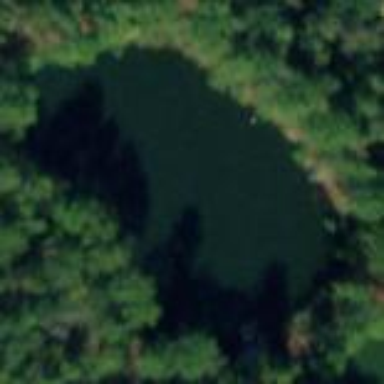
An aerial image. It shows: Pond surrounded by natural water.